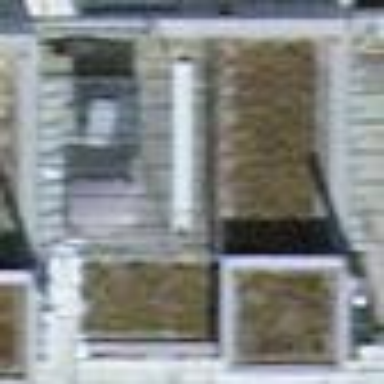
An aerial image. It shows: Building with flat roof.